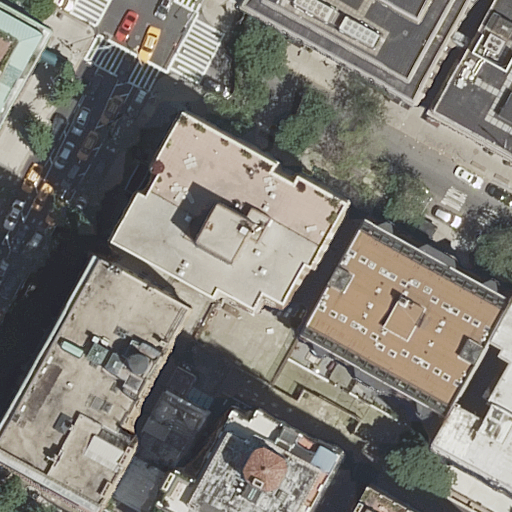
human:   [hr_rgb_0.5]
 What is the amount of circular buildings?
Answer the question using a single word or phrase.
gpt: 0

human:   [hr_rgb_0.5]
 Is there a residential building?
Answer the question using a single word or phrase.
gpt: yes

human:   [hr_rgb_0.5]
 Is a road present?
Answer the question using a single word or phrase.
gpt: yes

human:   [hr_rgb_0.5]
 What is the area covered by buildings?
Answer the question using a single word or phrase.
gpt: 4865m2

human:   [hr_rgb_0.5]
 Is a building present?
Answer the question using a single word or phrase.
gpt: yes

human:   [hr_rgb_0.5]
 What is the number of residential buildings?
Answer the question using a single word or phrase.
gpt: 11

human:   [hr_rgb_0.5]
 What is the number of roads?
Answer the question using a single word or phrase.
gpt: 3

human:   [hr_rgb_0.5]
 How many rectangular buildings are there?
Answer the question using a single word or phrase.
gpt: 3

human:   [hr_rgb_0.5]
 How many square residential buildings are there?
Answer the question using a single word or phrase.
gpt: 0

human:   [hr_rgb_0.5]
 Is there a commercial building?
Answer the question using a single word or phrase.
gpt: no

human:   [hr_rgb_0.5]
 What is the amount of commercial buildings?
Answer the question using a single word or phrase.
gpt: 0

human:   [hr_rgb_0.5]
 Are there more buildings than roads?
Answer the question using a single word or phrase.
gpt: yes

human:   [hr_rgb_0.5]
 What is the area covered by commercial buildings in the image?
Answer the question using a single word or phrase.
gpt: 0m2

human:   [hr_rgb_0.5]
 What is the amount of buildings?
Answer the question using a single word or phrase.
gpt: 11

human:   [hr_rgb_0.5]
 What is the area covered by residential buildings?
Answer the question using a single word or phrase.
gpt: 4865m2

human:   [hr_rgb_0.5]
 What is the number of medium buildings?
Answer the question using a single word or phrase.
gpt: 4

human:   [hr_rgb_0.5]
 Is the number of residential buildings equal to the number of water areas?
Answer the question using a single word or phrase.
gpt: no

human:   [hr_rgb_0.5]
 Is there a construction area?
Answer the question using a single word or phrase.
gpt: no

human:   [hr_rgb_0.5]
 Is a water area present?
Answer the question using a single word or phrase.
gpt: no

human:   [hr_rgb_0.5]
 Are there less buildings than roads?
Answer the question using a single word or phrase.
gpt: no

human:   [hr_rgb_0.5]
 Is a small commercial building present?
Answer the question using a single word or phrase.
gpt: no

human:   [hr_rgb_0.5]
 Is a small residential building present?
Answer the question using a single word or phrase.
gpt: yes

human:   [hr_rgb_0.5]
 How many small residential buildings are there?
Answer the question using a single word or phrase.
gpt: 3

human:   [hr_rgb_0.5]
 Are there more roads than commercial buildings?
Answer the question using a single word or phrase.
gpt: yes

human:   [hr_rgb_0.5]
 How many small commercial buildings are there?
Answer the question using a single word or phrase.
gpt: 0

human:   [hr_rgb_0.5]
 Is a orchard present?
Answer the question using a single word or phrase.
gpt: no

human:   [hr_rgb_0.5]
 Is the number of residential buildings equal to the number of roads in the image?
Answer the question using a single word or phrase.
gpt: no

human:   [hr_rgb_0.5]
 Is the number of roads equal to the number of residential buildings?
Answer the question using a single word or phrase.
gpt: no

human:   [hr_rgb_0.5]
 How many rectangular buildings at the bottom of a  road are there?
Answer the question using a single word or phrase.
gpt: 1

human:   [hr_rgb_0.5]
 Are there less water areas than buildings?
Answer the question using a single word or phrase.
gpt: yes

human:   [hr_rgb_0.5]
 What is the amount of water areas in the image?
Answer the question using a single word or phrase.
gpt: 0

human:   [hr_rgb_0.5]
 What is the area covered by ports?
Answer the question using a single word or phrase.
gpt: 0m2

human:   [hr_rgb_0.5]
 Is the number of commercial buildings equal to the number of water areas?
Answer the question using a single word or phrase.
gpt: yes

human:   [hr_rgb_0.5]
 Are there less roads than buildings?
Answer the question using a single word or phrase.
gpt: yes

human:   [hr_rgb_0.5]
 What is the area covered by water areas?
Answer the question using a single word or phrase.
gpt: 0m2

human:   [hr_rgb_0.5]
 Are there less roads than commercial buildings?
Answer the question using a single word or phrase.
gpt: no

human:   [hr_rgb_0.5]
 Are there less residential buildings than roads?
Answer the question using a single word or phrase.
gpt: no

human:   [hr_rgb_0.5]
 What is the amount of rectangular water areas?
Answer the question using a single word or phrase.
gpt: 0

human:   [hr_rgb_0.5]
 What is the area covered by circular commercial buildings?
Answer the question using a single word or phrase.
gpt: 0m2

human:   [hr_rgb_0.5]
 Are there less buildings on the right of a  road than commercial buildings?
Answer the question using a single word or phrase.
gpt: no

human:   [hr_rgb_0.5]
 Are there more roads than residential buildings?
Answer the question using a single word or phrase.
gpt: no

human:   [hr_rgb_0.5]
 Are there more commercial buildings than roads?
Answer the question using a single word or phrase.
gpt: no

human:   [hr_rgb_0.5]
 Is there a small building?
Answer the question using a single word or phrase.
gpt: yes

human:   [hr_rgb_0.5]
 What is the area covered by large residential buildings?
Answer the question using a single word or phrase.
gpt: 3599m2

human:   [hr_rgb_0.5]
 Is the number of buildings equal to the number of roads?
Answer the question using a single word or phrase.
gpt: no

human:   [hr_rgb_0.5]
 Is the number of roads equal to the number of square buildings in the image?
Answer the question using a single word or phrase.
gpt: no

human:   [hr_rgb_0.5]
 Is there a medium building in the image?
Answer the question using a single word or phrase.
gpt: yes

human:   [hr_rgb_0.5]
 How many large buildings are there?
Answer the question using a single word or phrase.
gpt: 4

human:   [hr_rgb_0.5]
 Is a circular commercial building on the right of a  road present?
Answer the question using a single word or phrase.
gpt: no

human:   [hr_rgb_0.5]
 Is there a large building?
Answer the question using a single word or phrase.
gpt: yes

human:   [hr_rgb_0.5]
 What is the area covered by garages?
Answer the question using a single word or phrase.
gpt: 0m2

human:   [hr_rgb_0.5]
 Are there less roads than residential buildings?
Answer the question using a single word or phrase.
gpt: yes

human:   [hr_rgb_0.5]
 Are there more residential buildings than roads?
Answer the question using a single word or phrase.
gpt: yes

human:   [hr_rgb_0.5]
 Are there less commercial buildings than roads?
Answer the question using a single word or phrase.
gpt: yes

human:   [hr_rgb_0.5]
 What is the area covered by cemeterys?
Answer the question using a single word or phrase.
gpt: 0m2

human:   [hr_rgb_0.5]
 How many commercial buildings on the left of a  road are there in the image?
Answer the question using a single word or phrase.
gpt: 0

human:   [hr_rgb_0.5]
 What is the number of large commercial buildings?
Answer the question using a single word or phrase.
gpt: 0

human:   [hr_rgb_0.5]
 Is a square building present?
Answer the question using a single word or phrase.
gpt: no

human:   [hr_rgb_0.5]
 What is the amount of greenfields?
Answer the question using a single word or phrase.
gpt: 0

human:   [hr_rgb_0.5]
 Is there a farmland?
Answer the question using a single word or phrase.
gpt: no

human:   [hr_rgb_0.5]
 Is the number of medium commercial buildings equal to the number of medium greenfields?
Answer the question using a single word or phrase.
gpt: yes

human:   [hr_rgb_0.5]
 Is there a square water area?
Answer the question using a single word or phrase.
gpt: no

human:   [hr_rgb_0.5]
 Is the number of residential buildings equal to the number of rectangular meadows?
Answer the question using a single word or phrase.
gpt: no

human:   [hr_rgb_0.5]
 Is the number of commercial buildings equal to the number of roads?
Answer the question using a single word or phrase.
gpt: no